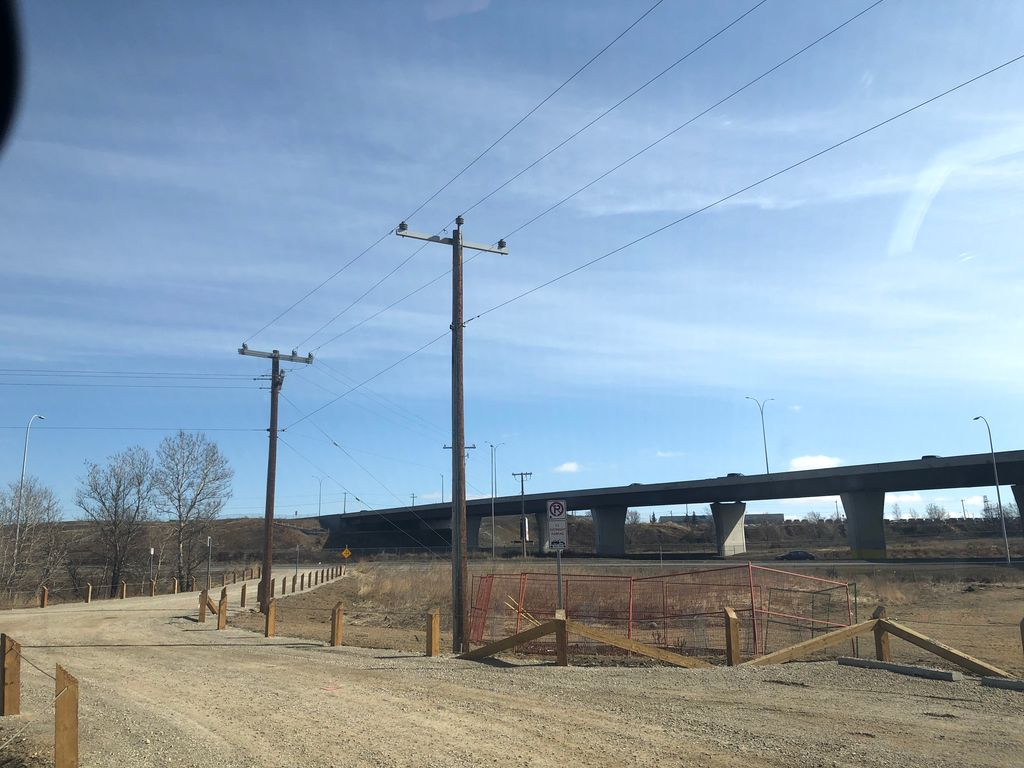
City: calgary